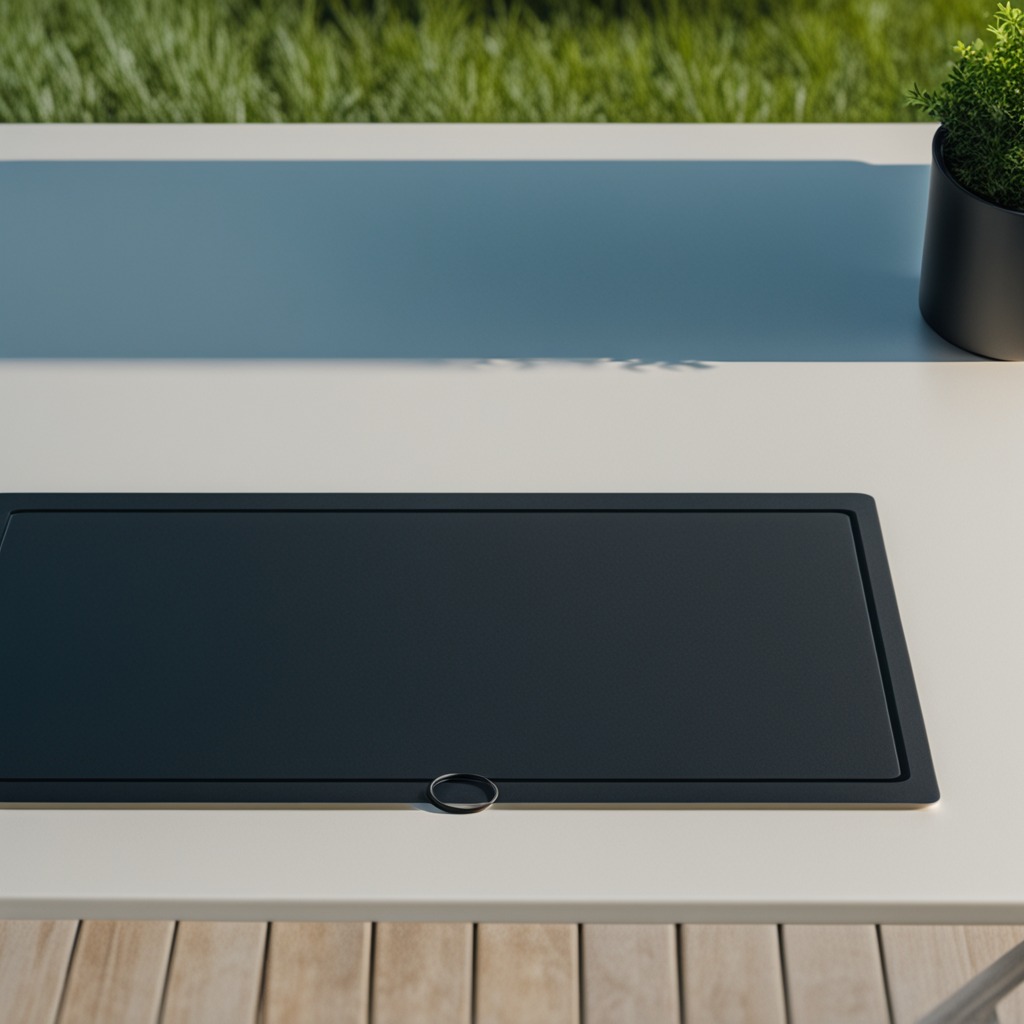
A rubber O-ring is lying on the textured surface of a clean utility table.